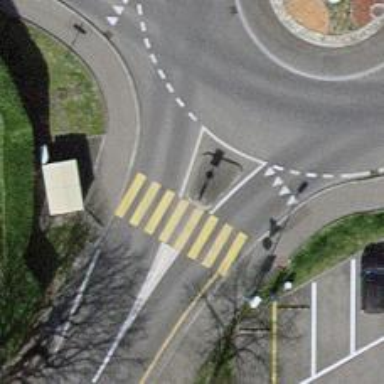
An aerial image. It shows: Marked zebra crossing with island in the middle.